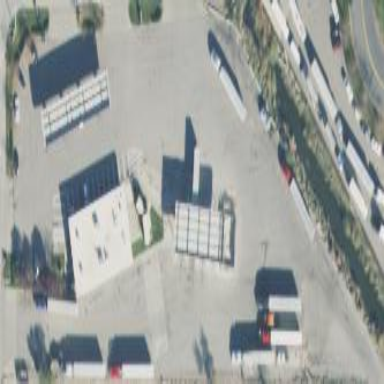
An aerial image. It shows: Gasoline fuel station.